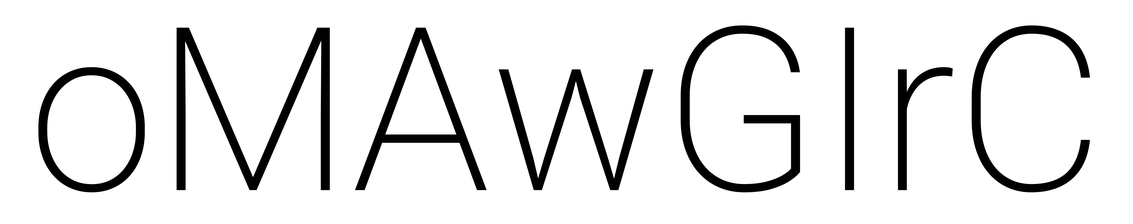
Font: Roboto_ExtraLight